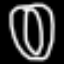
Label: donut